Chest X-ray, AP view. Patient: 24 years old, sex F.
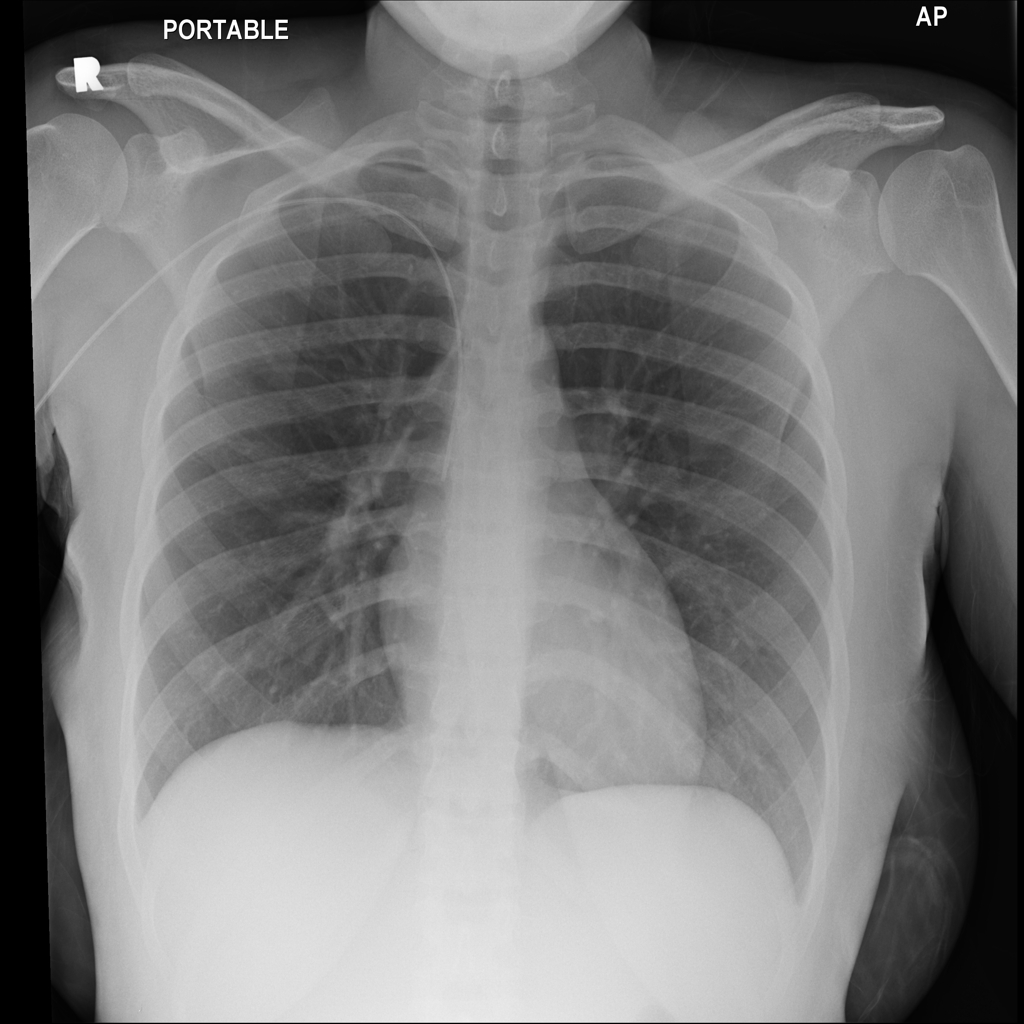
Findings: No Finding